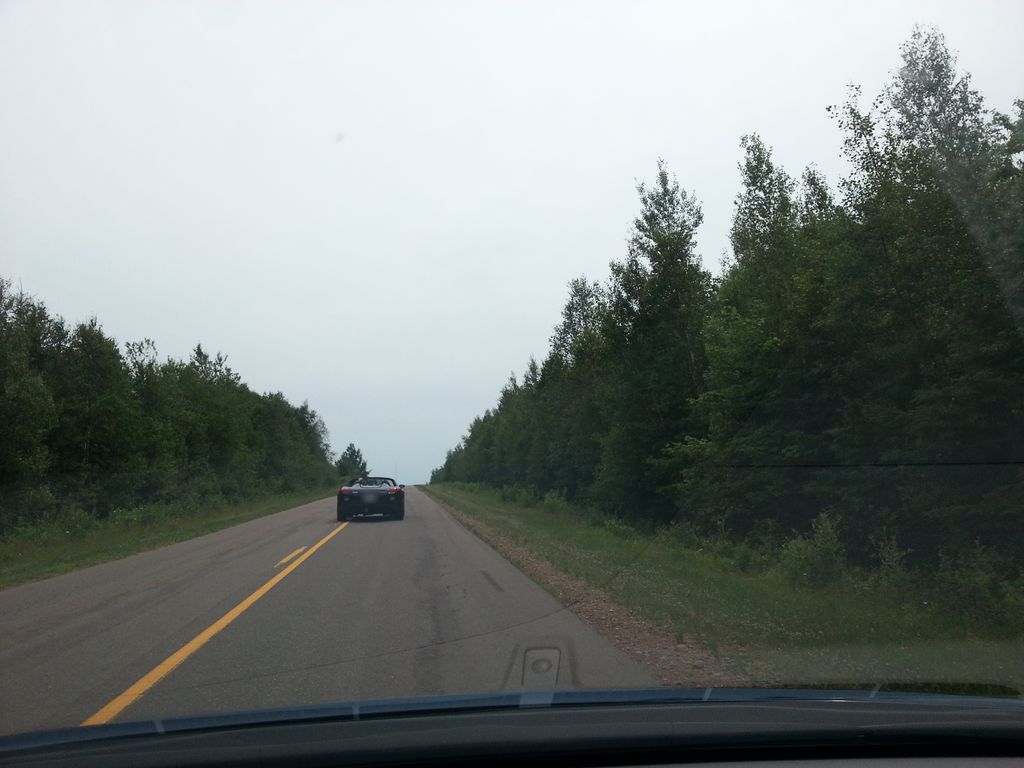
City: charlottetown